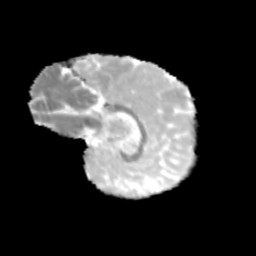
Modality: MD
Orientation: sagittal
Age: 9
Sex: female
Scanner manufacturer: siemens
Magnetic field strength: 3 T
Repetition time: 3.8 s
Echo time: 0.07 s